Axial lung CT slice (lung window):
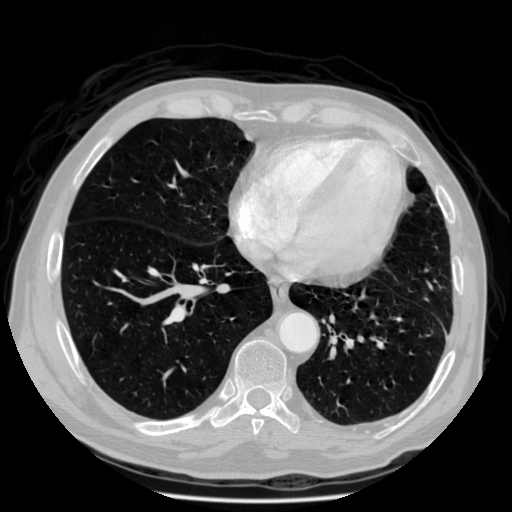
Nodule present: no